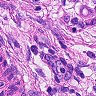
Metastatic tissue present: yes